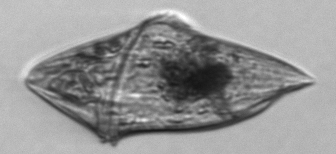
Label: Gyrodinium